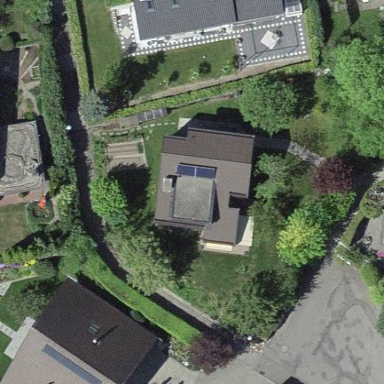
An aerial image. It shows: Residential building.